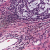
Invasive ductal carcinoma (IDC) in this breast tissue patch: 1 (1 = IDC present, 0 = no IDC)